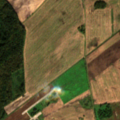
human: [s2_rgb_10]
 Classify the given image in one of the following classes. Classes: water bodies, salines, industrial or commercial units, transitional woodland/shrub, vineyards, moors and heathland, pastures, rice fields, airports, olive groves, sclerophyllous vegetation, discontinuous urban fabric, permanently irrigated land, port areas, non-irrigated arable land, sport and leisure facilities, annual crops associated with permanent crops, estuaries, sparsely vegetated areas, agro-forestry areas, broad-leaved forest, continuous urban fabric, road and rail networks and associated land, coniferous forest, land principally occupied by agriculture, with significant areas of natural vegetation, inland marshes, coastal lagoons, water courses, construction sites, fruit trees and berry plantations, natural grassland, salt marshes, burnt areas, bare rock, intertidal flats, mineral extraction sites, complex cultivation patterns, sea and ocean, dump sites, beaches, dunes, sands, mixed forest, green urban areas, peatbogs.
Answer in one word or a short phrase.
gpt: non-irrigated arable land, complex cultivation patterns, mixed forest